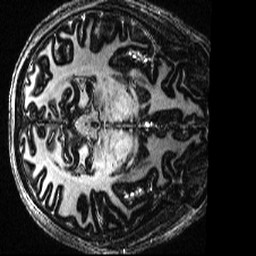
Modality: T1w
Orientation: axial
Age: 33
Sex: female
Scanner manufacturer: siemens
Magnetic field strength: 7 T
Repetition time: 4.3 s
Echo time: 0.00227 s